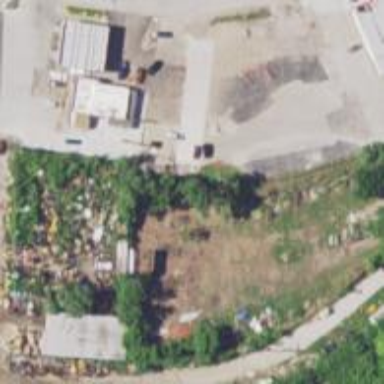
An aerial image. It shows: Industrial area designated as scrap yard.